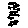
Label: zigzag